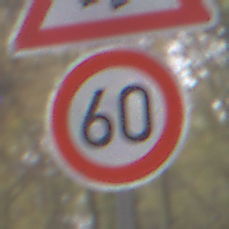
Verkehrszeichen: Geschwindigkeit60
Zusatzzeichen oben: AmphibienwanderungRechts
Umgebung: Outdoor, Nature
Tageszeit: MorningAfternoon
Wetter: Overcast
Licht: Natural
Jahreszeit: Autumn
Kontrast: LowContrast